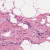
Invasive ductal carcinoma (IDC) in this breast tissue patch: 0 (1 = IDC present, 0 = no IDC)